Question: I am working on an app for indoor navigation. I am reading the RSSI-values of three Bluetooth beacons, that I placed in my apartment. The TX signal strength of these beacons is 6 dBm, advertising interval 100 ms. I am using a Motorola G7 Plus, Android Version 10. In the room there is also WLAN (mine and that of the neighbours).
I have done a lot of measurements (with self-made beacons and bought ones) and very often there is such a lot of noise in the received RSSI-values! I read some papers about indoor navigation and I did not see that other developers were having the same problem. I also cannot figure out what causes this noise. E.g. I did measurements outdoors (with only one beacon), without any WLAN in reach and the noise was still present (though less intense). Maybe it's interference with the Smartphone?
Has anyone of you experienced similar measurements?

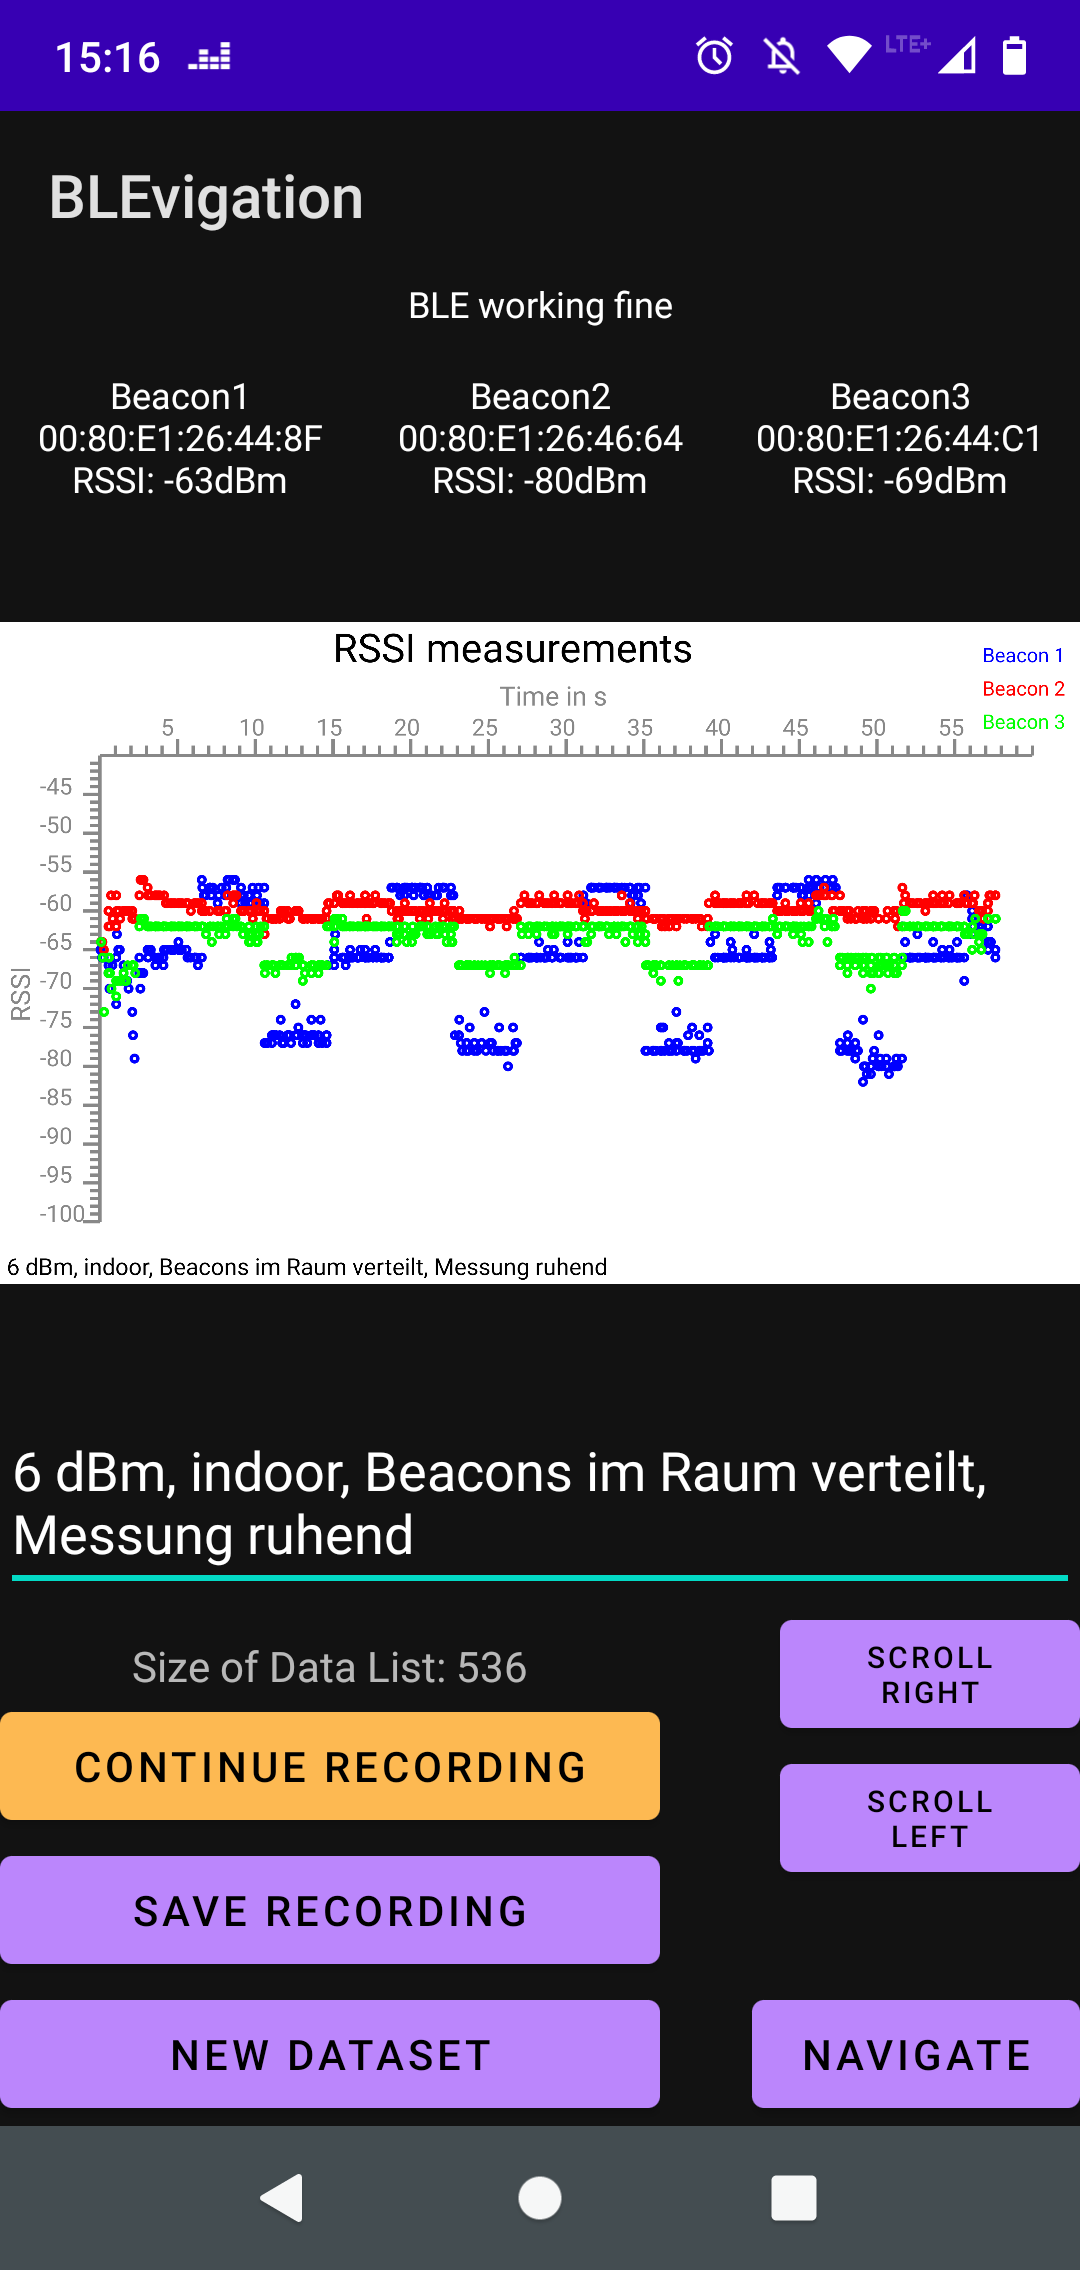
Answer: I wouldn't call this noise, there is clearly a pattern.
Since a myriad of factors can influence the received signal, one can only speculate without further information/measurements.
An example: Bluetooth LE uses three channels for advertising (37, 38 and 39) which are spread over the frequency band. Since the receiver can only receive on one channel at a time, the picture you showed could indicate that the deviations are caused by the different channels/frequencies that find completely different propagation paths in your environment.
The magic word is filtering. You have to average your RSSI measurements over a longer period of time and then use the obtained values to triangulate the position.